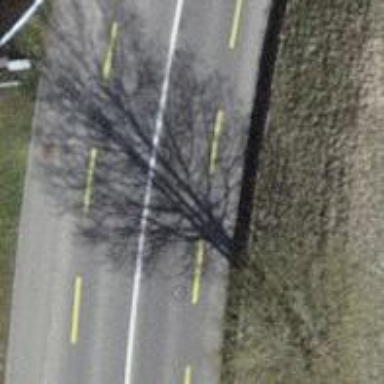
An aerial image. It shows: Primary highway with asphalt surface and designated cycle lane.